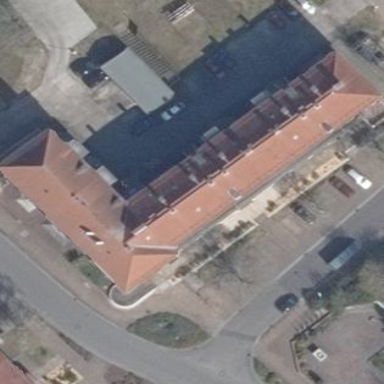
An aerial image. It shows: Residential building with hipped roof.